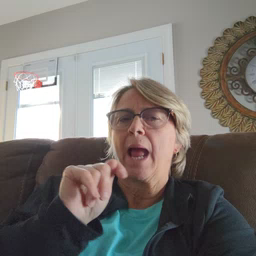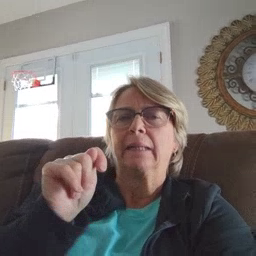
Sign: potty